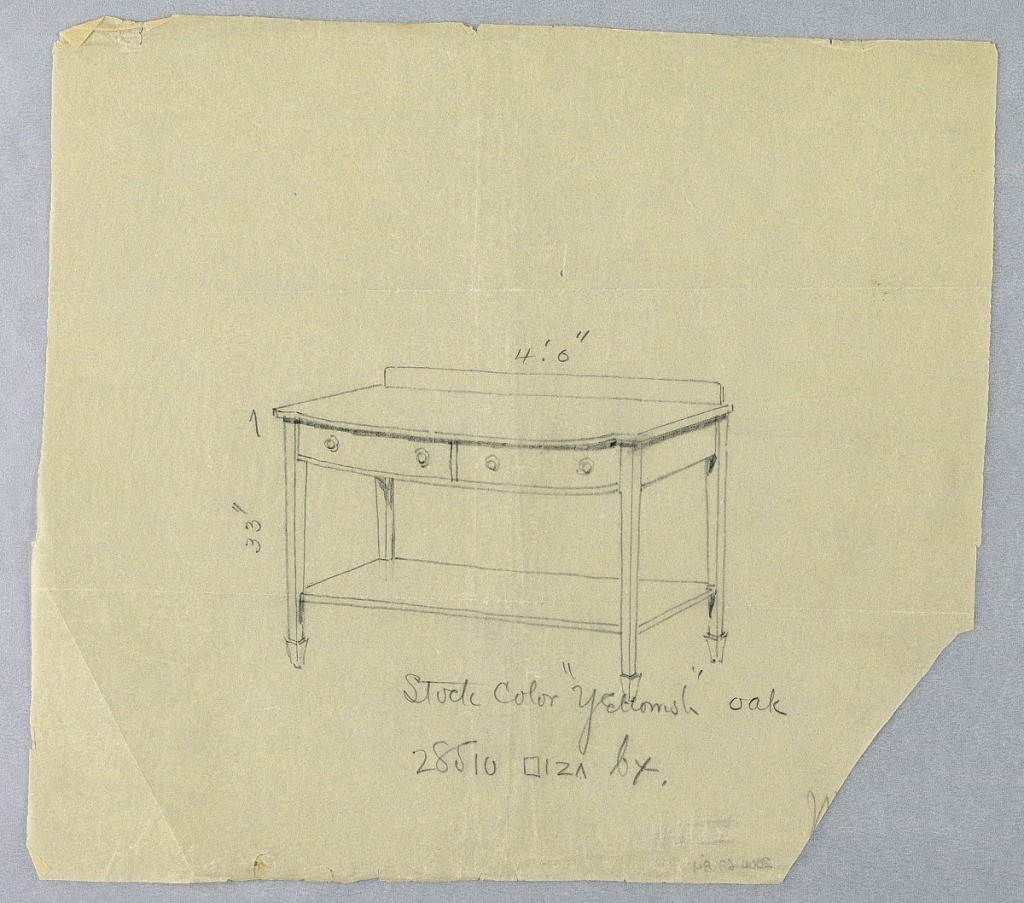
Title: Design for Serving Table with Two Drawers and Convex Front
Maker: A.N. Davenport Co.
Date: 1900–05
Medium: Graphite on cream tracing paper
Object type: Drawing
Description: Oblong top with convex front having 2 drawers; raised on 4 straight tapering legs; lower rectangular shelf attaches just above floor level; backsplash.